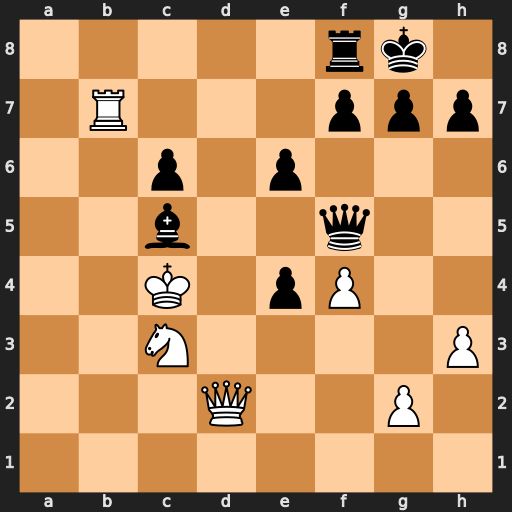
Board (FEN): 5rk1/1R3ppp/2p1p3/2b2q2/2K1pP2/2N4P/3Q2P1/8
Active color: w
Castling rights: -
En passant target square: -
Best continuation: g4 e3 gxf5 exd2 Kxc5